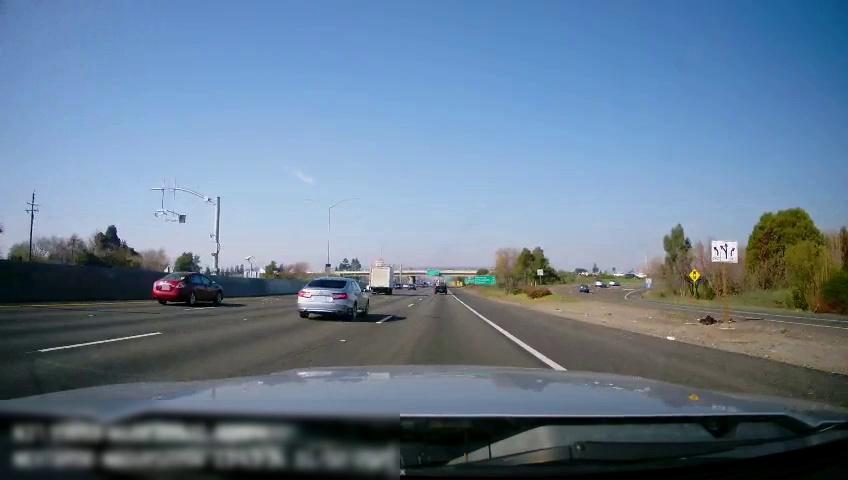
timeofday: Day
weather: Sunny
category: Drivable Space
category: Drivable Space
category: Vehicles | SUV
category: Vehicles | Car
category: Vehicles | Car
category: Vehicles | Car
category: Vehicles | Truck
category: Vehicles | Truck
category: Lanes | Alternate Lane
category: Lanes | Current Lane
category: Lanes | Current Lane
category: Lanes | Alternate Lane
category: Lanes | Alternate Lane
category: Lanes | Alternate Lane
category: Lanes | Alternate Lane
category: Traffic | Signs
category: Traffic | Signs
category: Traffic | Signs
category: Traffic | Signs